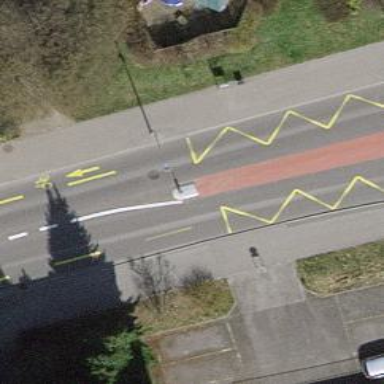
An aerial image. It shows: Bus stop with designated public transport stop position.